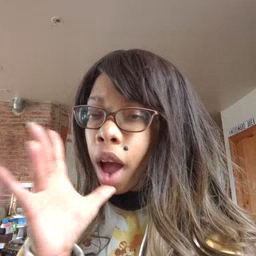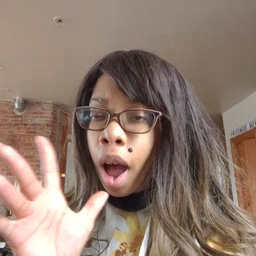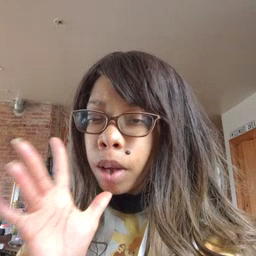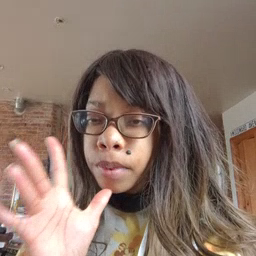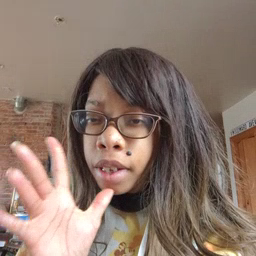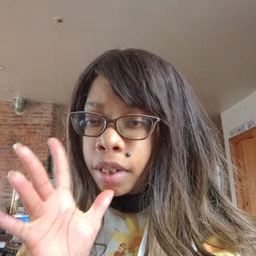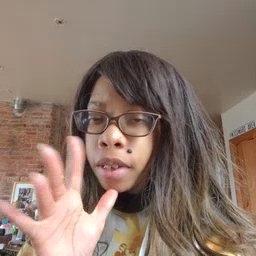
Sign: mom